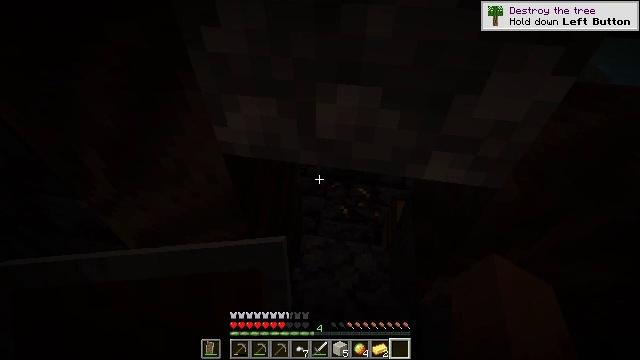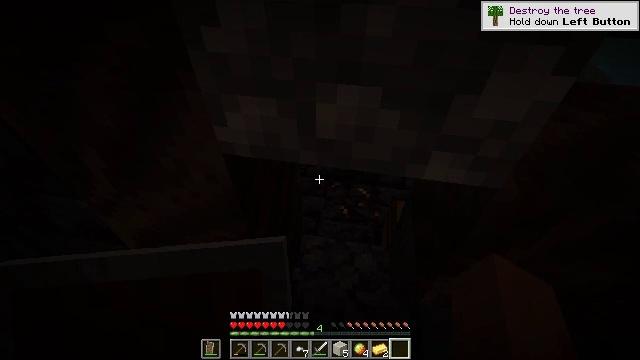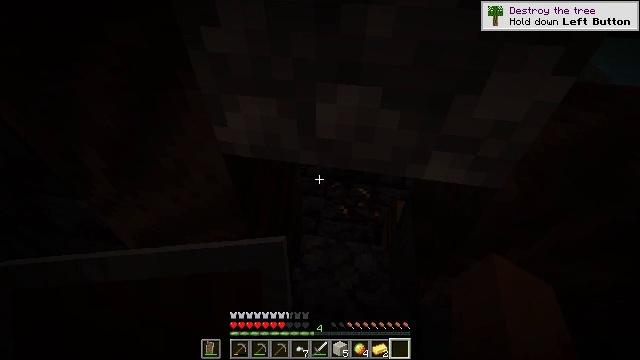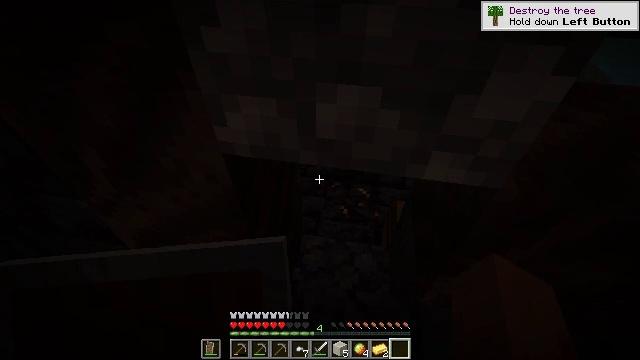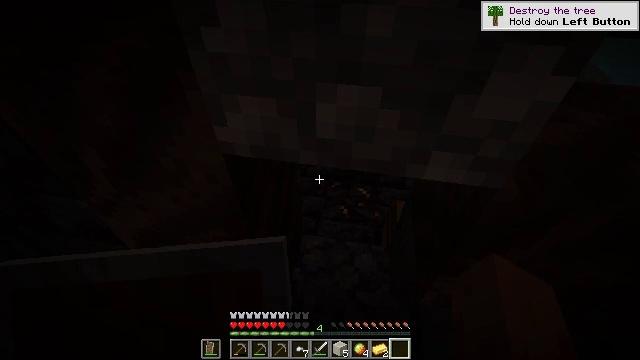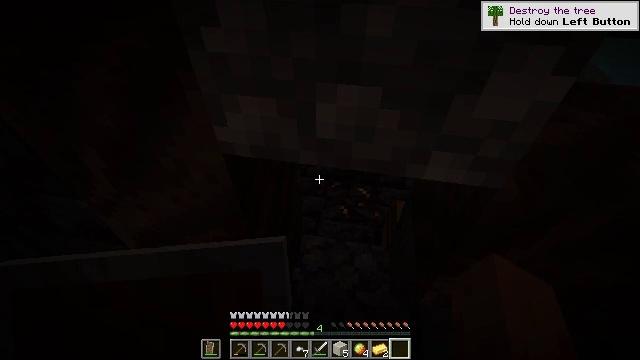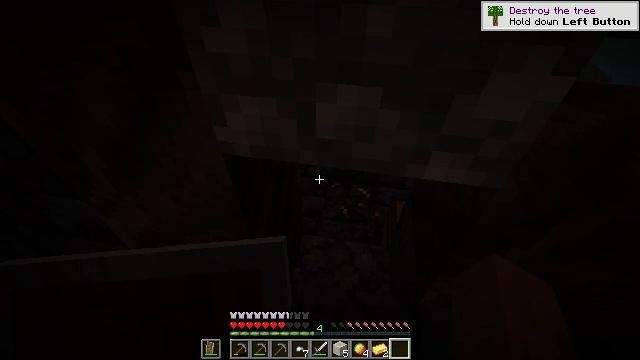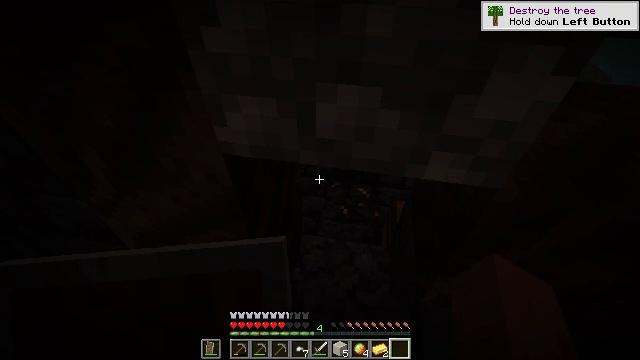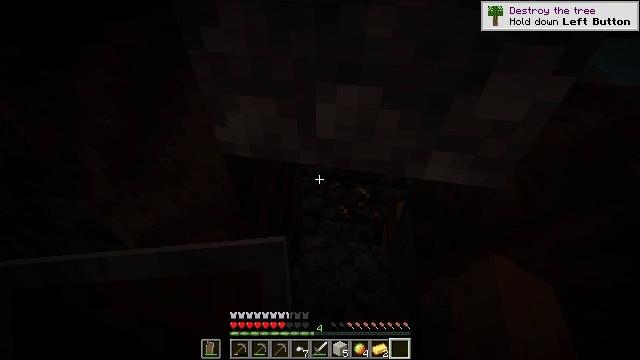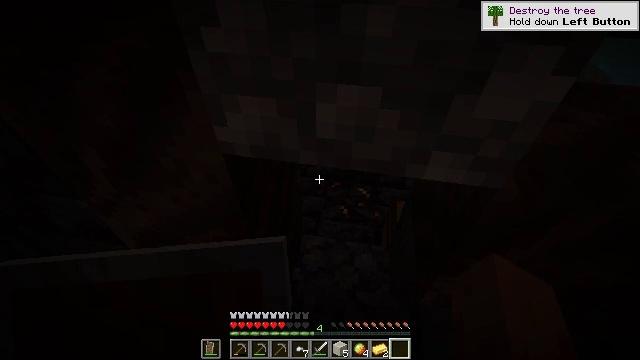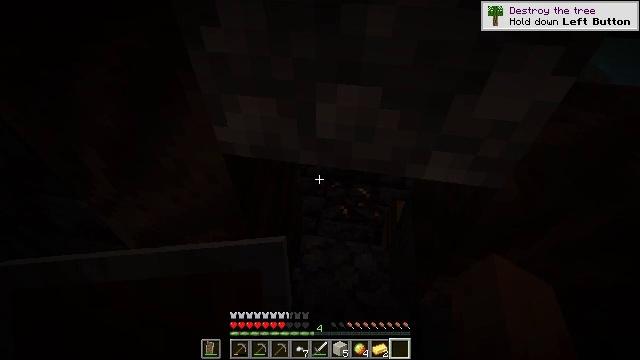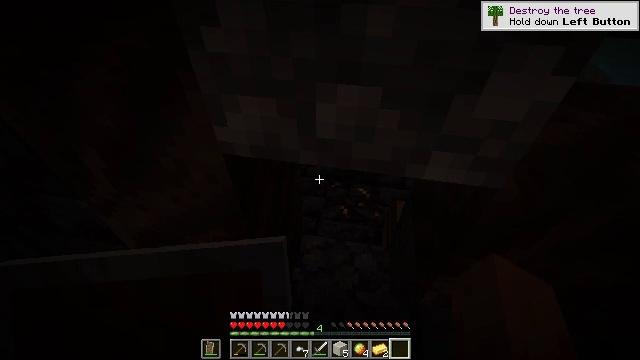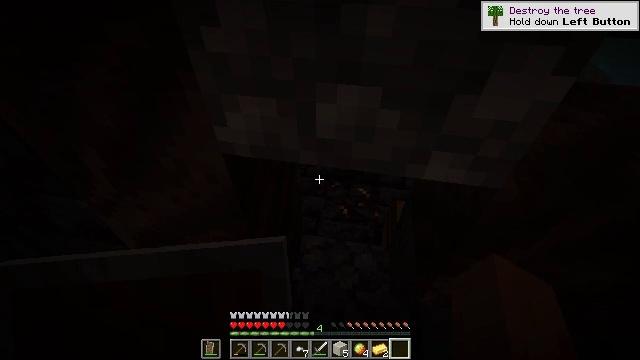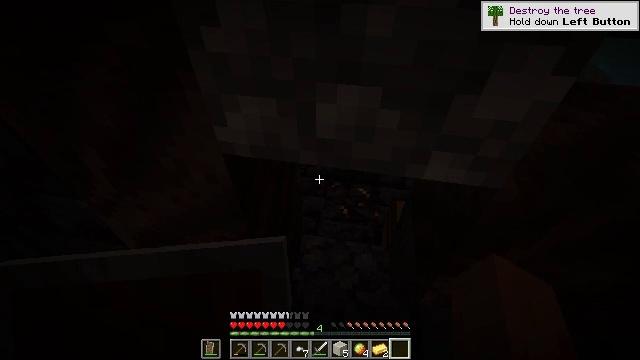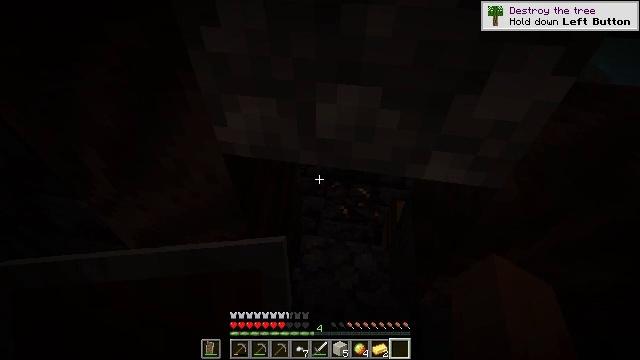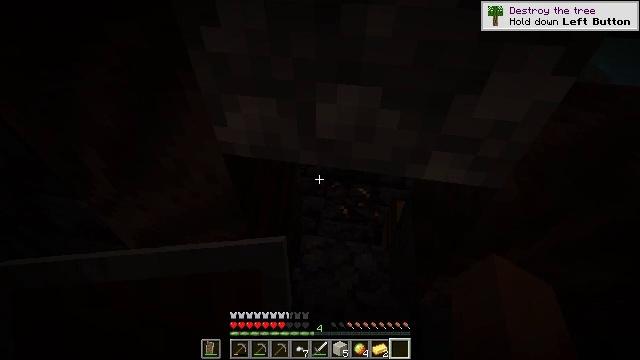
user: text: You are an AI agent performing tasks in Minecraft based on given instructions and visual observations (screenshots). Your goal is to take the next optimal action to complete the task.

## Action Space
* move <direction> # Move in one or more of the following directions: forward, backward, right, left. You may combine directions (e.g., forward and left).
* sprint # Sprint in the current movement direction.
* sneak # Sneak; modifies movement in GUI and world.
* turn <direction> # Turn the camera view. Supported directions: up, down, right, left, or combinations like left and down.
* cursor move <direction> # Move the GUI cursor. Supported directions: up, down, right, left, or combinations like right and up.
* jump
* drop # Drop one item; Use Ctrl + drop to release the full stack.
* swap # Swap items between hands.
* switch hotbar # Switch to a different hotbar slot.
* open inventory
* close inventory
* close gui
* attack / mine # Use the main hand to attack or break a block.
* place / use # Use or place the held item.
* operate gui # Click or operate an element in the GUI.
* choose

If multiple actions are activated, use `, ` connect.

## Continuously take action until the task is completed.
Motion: motion action
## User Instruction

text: Mine polished blackstone bricks.
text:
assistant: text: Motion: no_op
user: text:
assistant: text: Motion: no_op
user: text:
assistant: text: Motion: no_op
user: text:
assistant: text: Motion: no_op
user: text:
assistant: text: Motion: no_op
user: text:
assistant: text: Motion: no_op
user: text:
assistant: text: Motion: no_op
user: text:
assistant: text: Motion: no_op
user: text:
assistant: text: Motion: no_op
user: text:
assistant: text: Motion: no_op
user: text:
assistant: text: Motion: no_op
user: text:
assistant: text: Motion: no_op
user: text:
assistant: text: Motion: no_op
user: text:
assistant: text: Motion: no_op
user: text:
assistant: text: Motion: no_op
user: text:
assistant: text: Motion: no_op
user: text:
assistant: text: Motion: no_op
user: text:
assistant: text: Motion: no_op
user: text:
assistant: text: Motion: no_op
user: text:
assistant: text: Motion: no_op
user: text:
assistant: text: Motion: no_op
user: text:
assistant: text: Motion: no_op
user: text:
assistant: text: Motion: no_op
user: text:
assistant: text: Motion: no_op
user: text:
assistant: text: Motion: no_op
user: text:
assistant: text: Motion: no_op
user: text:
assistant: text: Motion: no_op
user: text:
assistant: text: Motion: no_op
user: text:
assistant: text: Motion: no_op
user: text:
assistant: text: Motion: no_op